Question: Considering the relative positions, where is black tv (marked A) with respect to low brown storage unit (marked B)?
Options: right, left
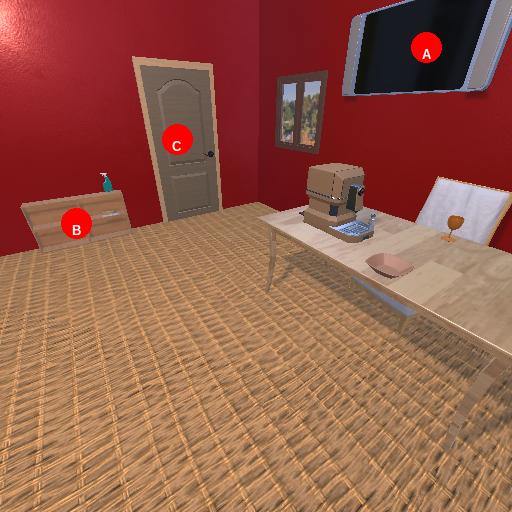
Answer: right